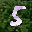
Label: 5